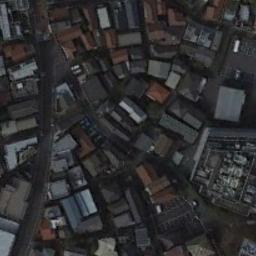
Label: dense_residential